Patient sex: M
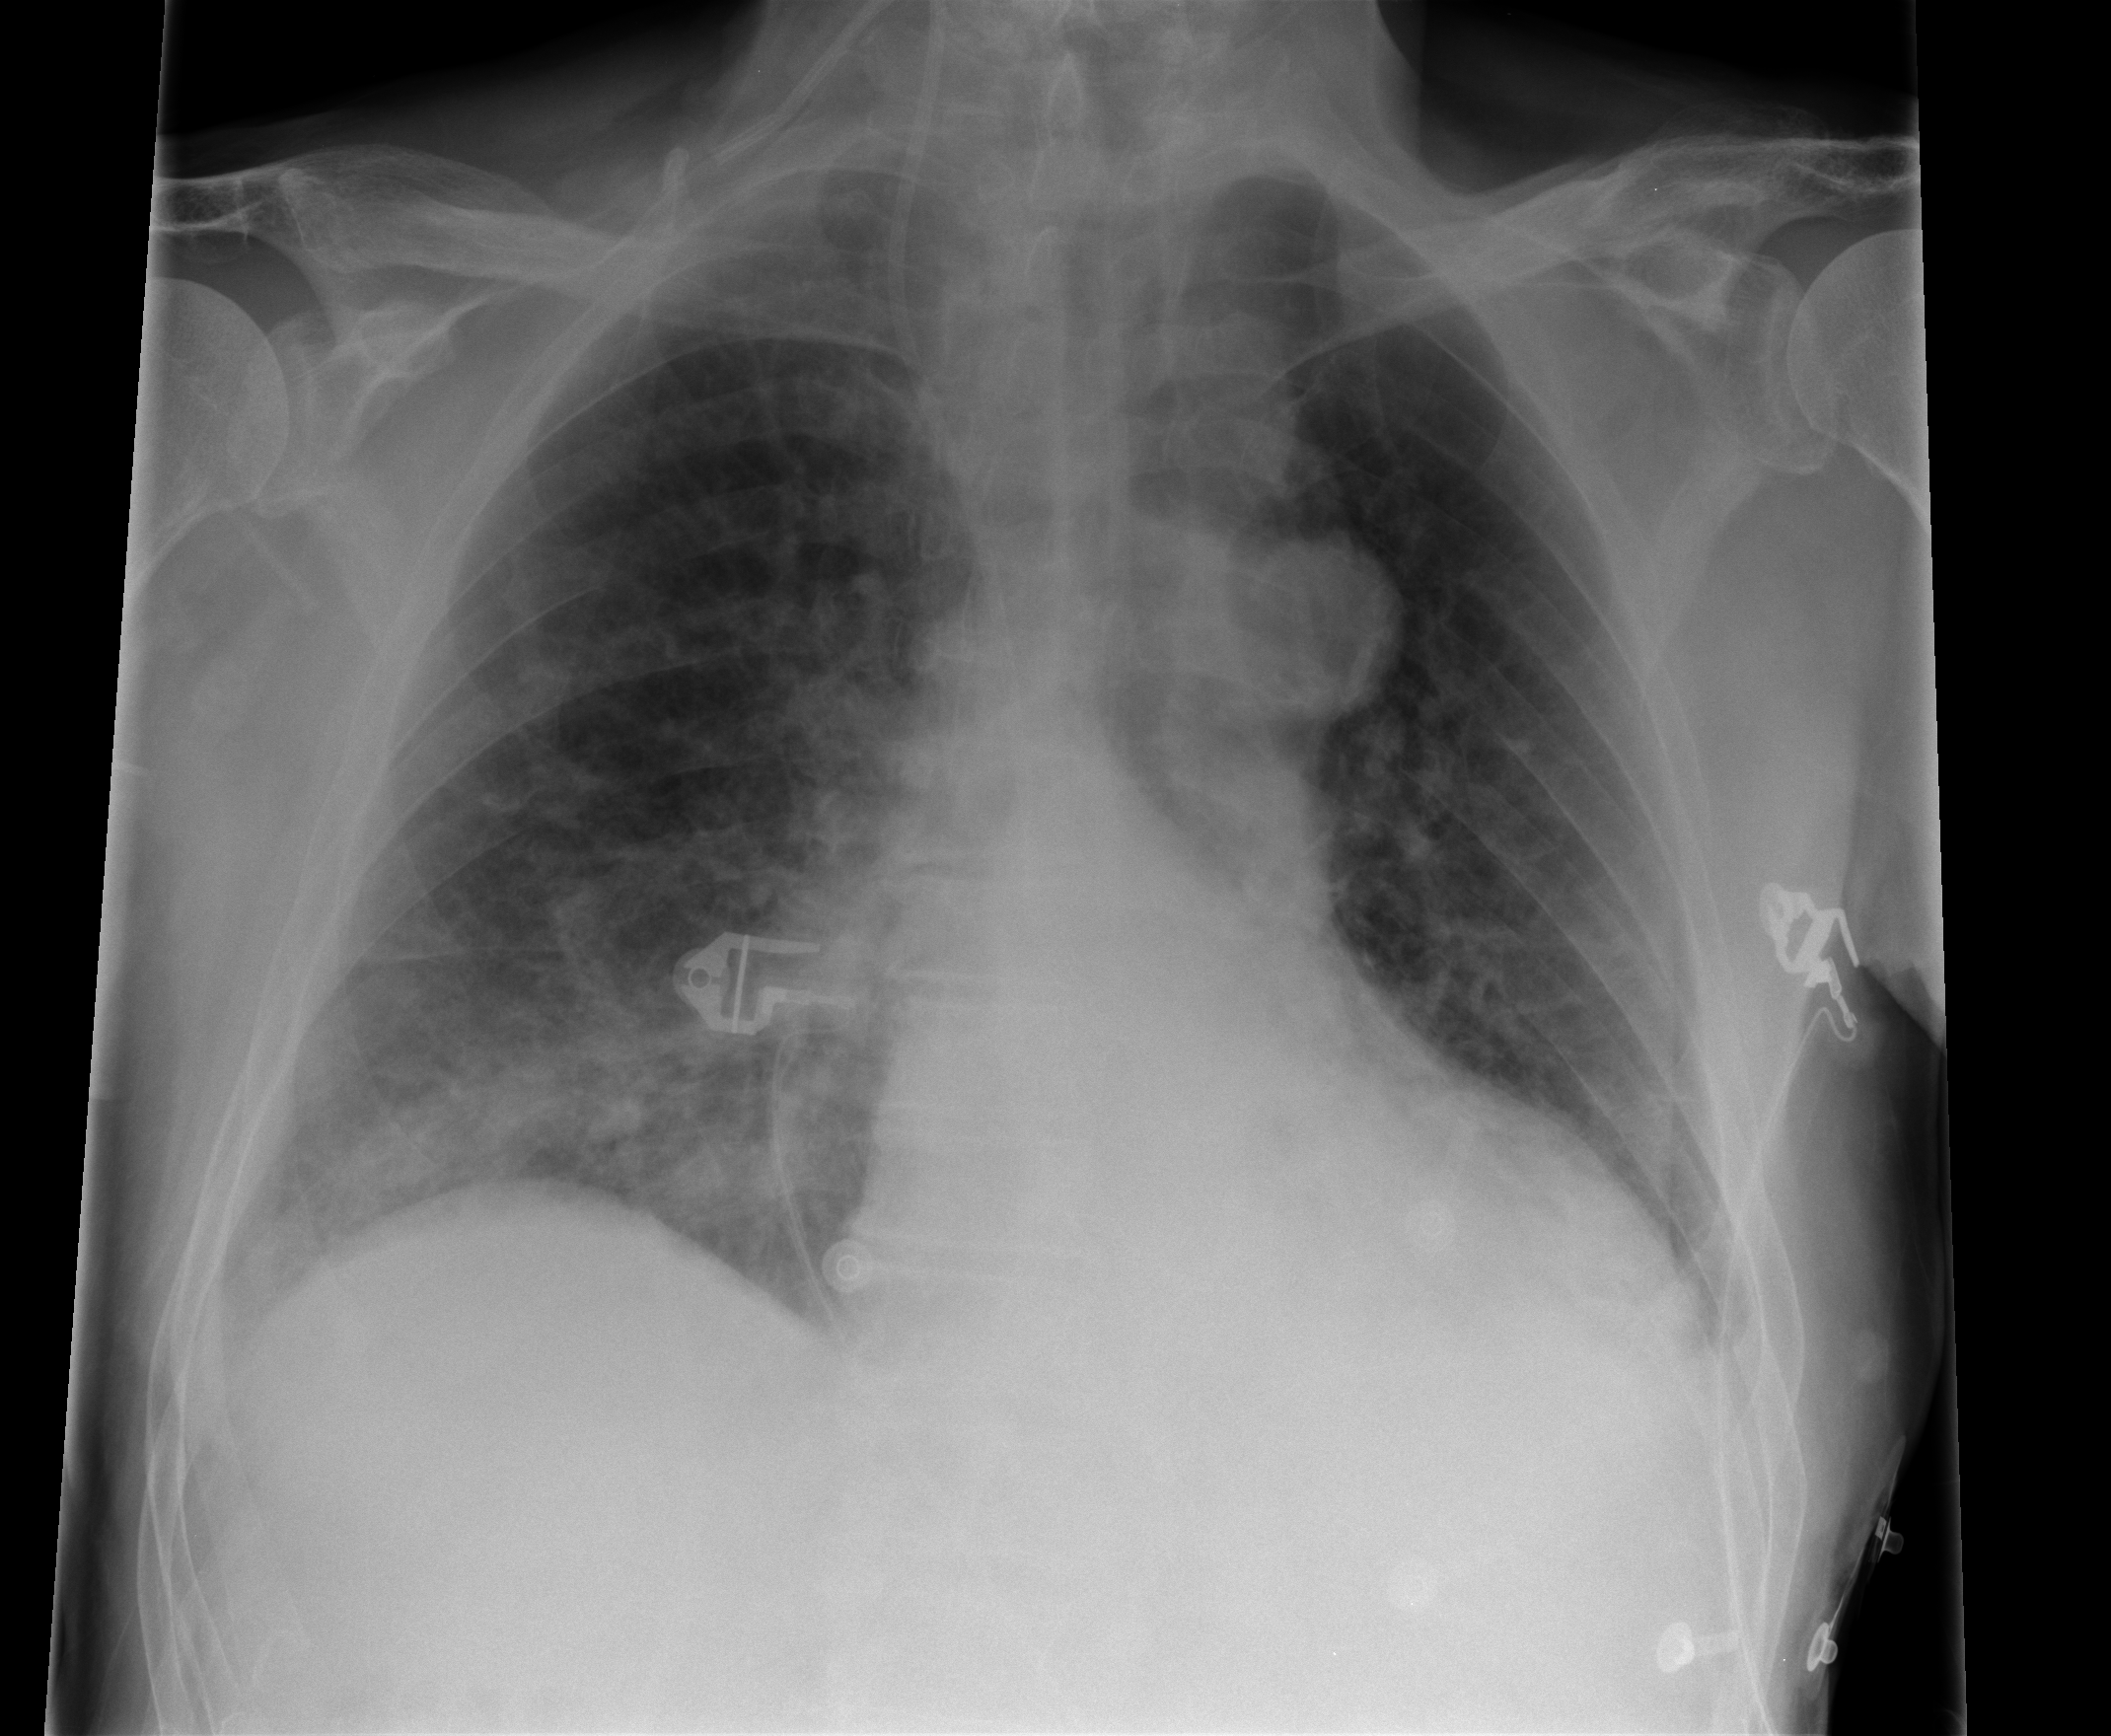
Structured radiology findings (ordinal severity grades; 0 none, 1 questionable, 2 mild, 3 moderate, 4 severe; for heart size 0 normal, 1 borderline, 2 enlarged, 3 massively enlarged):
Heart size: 2
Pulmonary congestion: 2
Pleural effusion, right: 0
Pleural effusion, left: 1
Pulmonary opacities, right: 2
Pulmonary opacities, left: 1
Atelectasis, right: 2
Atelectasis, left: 2